Question: I have an EntryPoint class WebCrawlerOne.java which contains the TabLayoutPanel and in one of the tabs I am calling CrawlerOne.java which contains the CellTable. I have tried a lot but am not able to find any error whatsoever. I have tried to search relevant topics but still the CellTable is not visible in the TabLayoutPanel when the project is run.
1. I am in the standards mode (using DOCTYPE html)
2. using GWT 2.2.4
3. Have specified the height of the TabLayoutPanel in css as .gwt-TabLayoutPanel { height: 100%; } CrawlerOne.ui.xml looks like-- inside g:HTMLpanel tags Hello,
<g:Button styleName="{style.important}" ui:field="button" />
<table cellspacing='0' cellpadding='0' style='width:100%;'>
<tr>
<td valign='top'>
<c:CellTable addStyleNames="{style.cellTable}" ui:field="table"/>
</td>
</tr>
</table>
<g:TextBox ui:field="box"></g:TextBox>
<g:Button ui:field="addSite"></g:Button>
CrawlerOne.java looks like--
'''
public class CrawlerOne extends Composite implements HasText {
interface CrawlerOneUiBinder extends UiBinder<Widget, CrawlerOne> {
}
@UiField
CellTable<Contact> table;
@UiField
Button addSite;
@UiField
TextBox box;
public CrawlerOne() {
Widget w = new Widget();
w = onInitialize();
initWidget(w);
}
@UiField
Button button;
@UiHandler("button")
void onClick(ClickEvent e) {
Window.alert("Hello!");
}
public void setText(String text) {
button.setText(text);
}
public String getText() {
return button.getText();
}
/**
* A simple data type that represents a contact with a unique ID.
*/
private static class Contact {
private static int nextId = 0;
private final int id;
private String site;
private String document;
private String pending;
public Contact(String site, String document, String pending) {
nextId++;
this.id = nextId;
this.site = site;
this.document = document;
this.pending = pending;
}
public String getDocument() {
return document;
}
public int getId() {
return id;
}
public String getSite() {
return site;
}
public void setSite(String site) {
this.site = site;
}
public String getPending() {
return pending;
}
}
/**
* The list of data to display.
*/
private static final List<Contact> CONTACTS = new LinkedList<Contact>(Arrays.asList(
new Contact("www.google.com", "12", "123"),
new Contact("www.yahoo.com", "23", "124"),
new Contact("www.rediff.com", "24", "124"),
new Contact("www.gmail.com", "23", "124"),
new Contact("www.facebook.com", "23", "124"),
new Contact("www.flickr.com", "23", "124"),
new Contact("www.youtube.com", "45", "125")));
private static final ProvidesKey<Contact> KEY_PROVIDER =
new ProvidesKey<Contact>() {
@Override
public Object getKey(Contact object) {
return object.getId();
}
};
/**
* Initialize.
*/
public Widget onInitialize() {
table = new CellTable<Contact>(KEY_PROVIDER);
table.setWidth("100%", true);
table.setKeyboardSelectionPolicy(KeyboardSelectionPolicy.ENABLED);
initTableColumns();
// Push the data into the widget.
table.setRowData(CONTACTS);
// Set table width.
table.setWidth("100%");
box = new TextBox();
box.setText("Enter New Site");
addSite = new Button("Add Row");
addSite.addClickHandler(new ClickHandler() {
@UiHandler("addSite")
public void onClick(ClickEvent event) {
// TODO Auto-generated method stub
try {
if(box.getValue()=="") {
Window.alert("Error: Invalid Site Value");
box.setText("Enter New Site");
}
else {
CONTACTS.add(new Contact(box.getValue(), "23", "127"));
table.setRowCount(CONTACTS.size(), true);
table.setRowData(CONTACTS);
table.redraw();
}
}catch (Exception e) {
Window.alert("Exception Error: " + e);
}
}
});
// Create the UiBinder.
CrawlerOneUiBinder uiBinder = GWT.create(CrawlerOneUiBinder.class);
Widget widget = uiBinder.createAndBindUi(this);
return widget;
}
private void initTableColumns() {
//code to add columns
}}//end of file
'''
and WebCrawlerOne.java looks like--
'''
public class WebCrawlerOne implements EntryPoint {
/**
* This is the entry point method.
*/
public void onModuleLoad() {
TabLayoutPanel menu = new TabLayoutPanel(10, Unit.EM);
menu.add(new CrawlerOne(), "Crawler");
menu.add(new HTML("This is my page!"), "Page 2");
menu.selectTab(0);
RootLayoutPanel.get().add(menu);
}
}
'''
The output looks like--

The CellTable is being displayed if run directly from the EntryPoint class. Any help appreciated. Thanks!
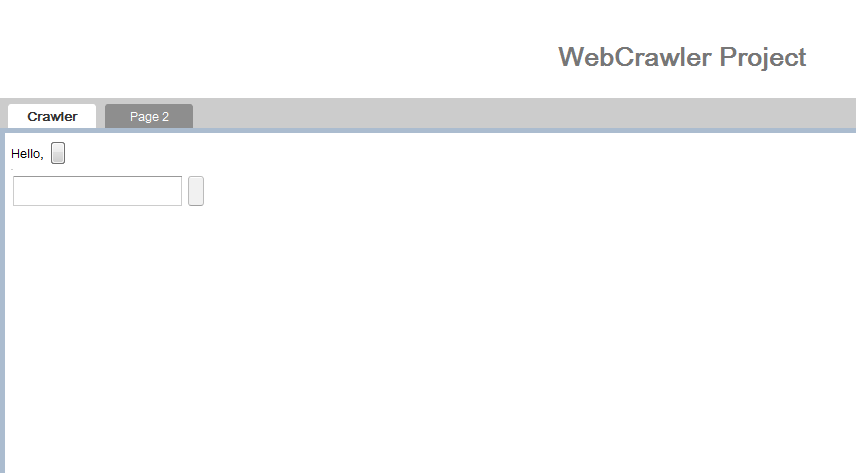
Answer: I wrote a little bit before I realized the simple answer I think you actually need, so first, the simple answer, then some more things to consider.
You are creating a new instance of the 'CellTable' in your 'ui.xml' file. This is replacing the already configured 'CellTable' instance in 'onInitialize', which means it has no columns, and so isn't visible. The call to 'uibinder.createAndBind' is going to go through and create all of the widgets with '@UiField' annotations, unless you mark them as already provided. Two options:
- Mark it as provided:'''
@UiField(provided = true)
CellTable<Contact> table;
'''
- Don't configure the table until after 'uibinder.createAndBind' is called'''
//...
Widget widget = uiBinder.createAndBindUi(this);
table.setWidth("100%", true);
table.setKeyboardSelectionPolicy(KeyboardSelectionPolicy.ENABLED);
initTableColumns();
// Push the data into the widget.
table.setRowData(CONTACTS);
// Set table width.
table.setWidth("100%");
'''
First option is probably better, so you can completely configure it before drawing anything. That said, I haven't tested either (not enough code provided to easily test).
---
The various LayoutPanels (generally, things that implement ProvidesResize and RequiresResize) size their children, based on whatever particular rules each one has.
These only can size their direct children - if given a child that doesn't require resize (like HTMLPanel), they don't do any layout work there, instead expecting that container to size its children however it sees fit.
So the HtmlPanel and the html you've drawn in your ui.xml file have likely gotten in the way of allowing the TabLayoutPanel to correctly pass layout info down to the CellTable. If you don't want to use the layout stuff, then this is a good thing - you'll need to size the CellTable some other way.
One last thought: use FireBug or the like to make sure the dom is set up as you expect it to be. There you will see that the celltable is present, but doesnt have any content.